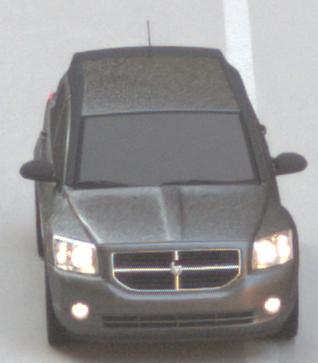
Make: Dodge
Model: Caliber 1.8
Detailed model: Caliber
Model produced from: 2006/06
Model produced until: 2009/03
Doors: 5
Color: gray
Road condition: dry road
Daytime: morning or afternoon
Contrast: medium contrast